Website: home-depot
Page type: delivery-shipping
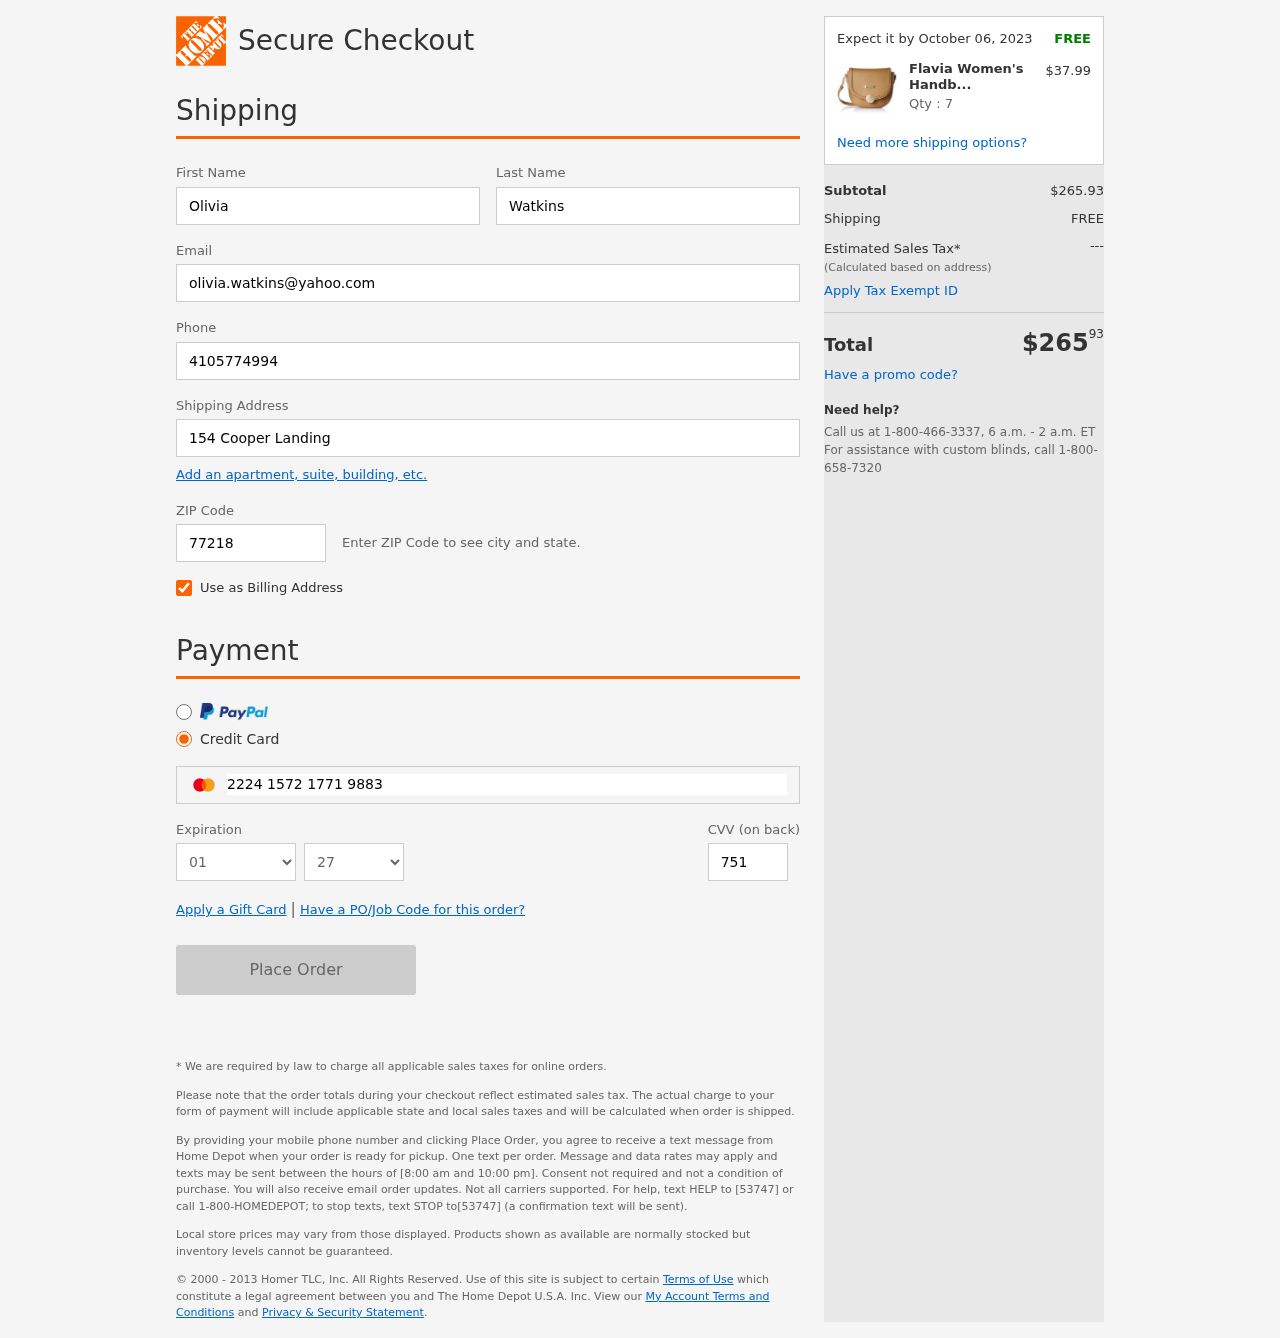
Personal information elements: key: PII_CARD_CVV
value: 751
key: PII_CARD_EXPIRY_MONTH
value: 01
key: PII_CARD_EXPIRY_YEAR
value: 27
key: PII_CARD_NUMBER
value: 2224 1572 1771 9883
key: PII_EMAIL
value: olivia.watkins@yahoo.com
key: PII_FIRSTNAME
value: Olivia
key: PII_LASTNAME
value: Watkins
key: PII_PHONE
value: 4105774994
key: PII_POSTCODE
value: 77218
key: PII_STREET
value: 154 Cooper Landing
Product elements: key: PRODUCT1_NAME
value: Flavia Women's Handbag (Khaki)
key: PRODUCT1_PRICE
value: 37.99
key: PRODUCT1_QUANTITY
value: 7
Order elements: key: ORDER_DELIVERY_DATE
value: Expect it by October 06, 2023
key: ORDER_SUBTOTAL
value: $265.93
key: ORDER_SHIPPING_COST
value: FREE
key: ORDER_TOTAL
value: $26593